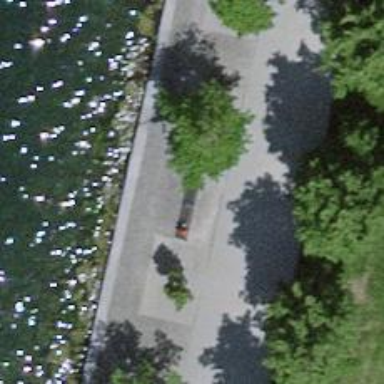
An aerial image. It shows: Black bench.